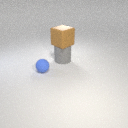
large brown rubber cube above large gray rubber cylinder